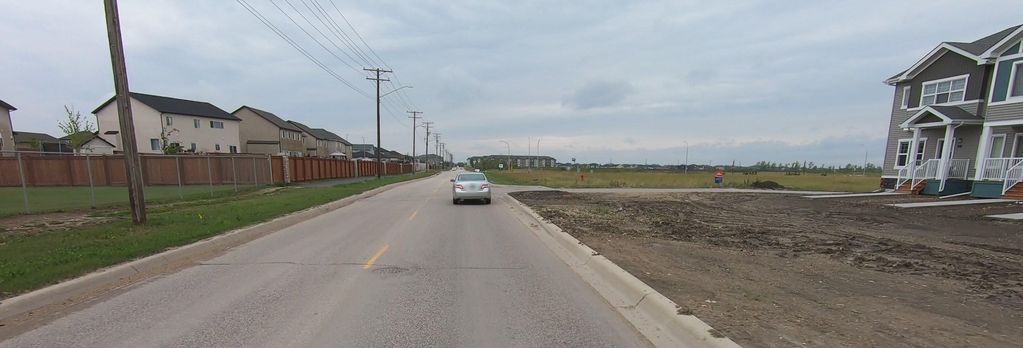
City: winnipeg